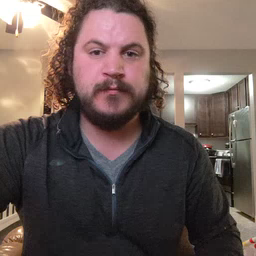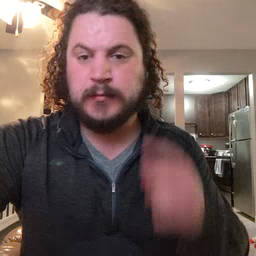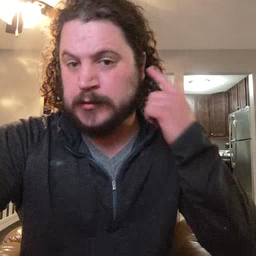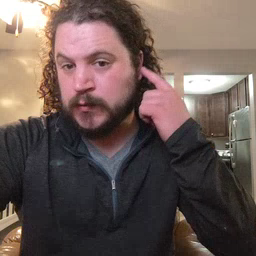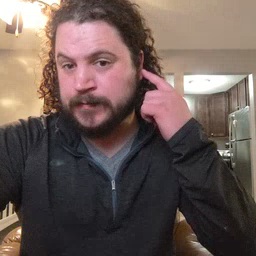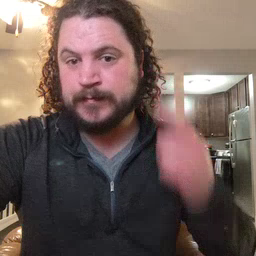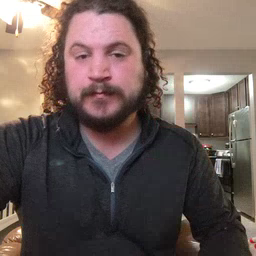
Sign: ear